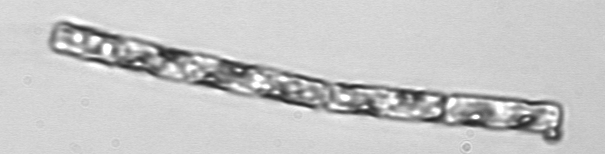
Label: Guinardia_delicatula